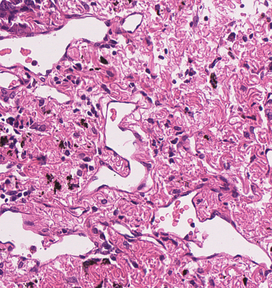
Tumor epithelial tissue: no
Tumor-associated stroma tissue: yes
Normal tissue: no